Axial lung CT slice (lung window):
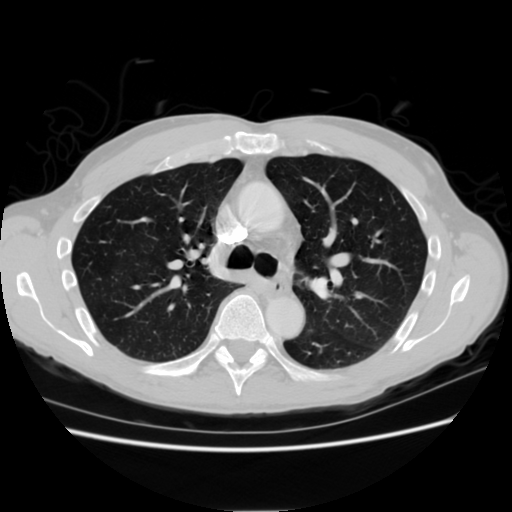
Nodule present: no